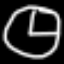
Label: clock